This plot shows a bearing's acceleration signal over time (raw waveform). Determine the bearing's health state. Answer with exactly one of: normal, inner_race, outer_race, ball.
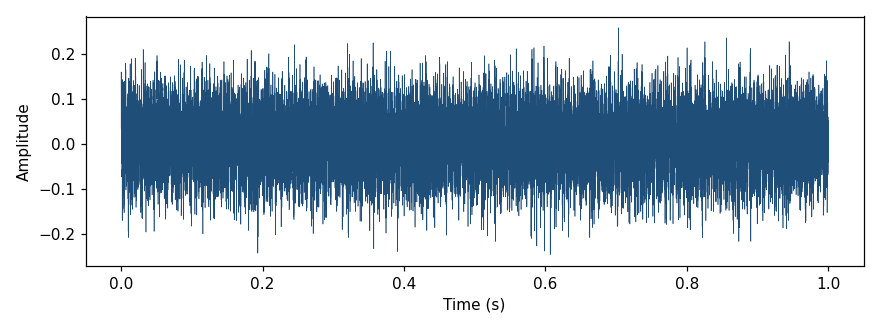
Answer: normal